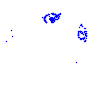
Particle: proton